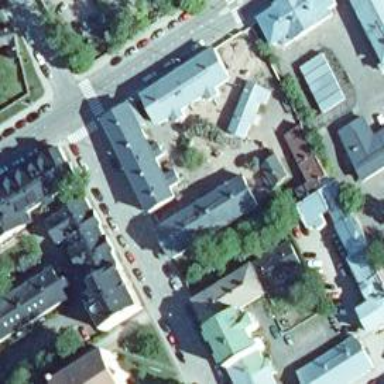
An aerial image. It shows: Kindergarten.